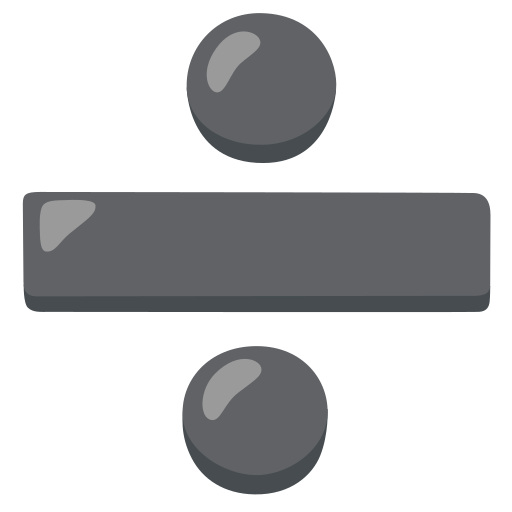
Emoji: ➗